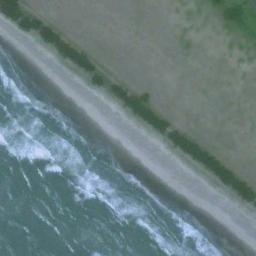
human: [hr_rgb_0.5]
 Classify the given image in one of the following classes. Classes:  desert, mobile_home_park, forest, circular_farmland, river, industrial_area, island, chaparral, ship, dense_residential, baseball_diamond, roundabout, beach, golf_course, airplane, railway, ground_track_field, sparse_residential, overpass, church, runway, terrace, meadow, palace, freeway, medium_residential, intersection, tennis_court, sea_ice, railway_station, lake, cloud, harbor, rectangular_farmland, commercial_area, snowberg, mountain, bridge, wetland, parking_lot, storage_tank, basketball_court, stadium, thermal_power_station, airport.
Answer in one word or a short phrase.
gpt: beach